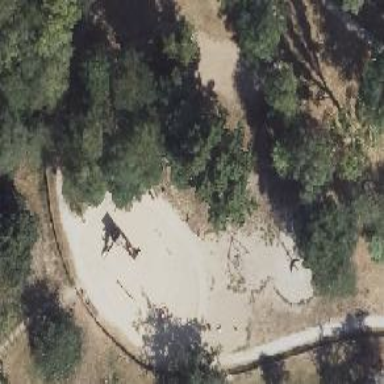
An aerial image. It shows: Playground featuring basket swing.